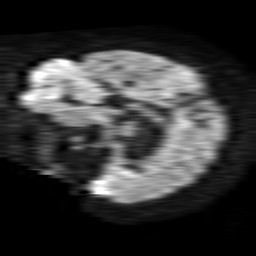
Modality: TRACE
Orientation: sagittal
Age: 57
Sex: female
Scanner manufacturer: philips
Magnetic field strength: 1.5 T
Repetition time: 4.6 s
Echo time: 0.08631 s